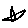
Label: star